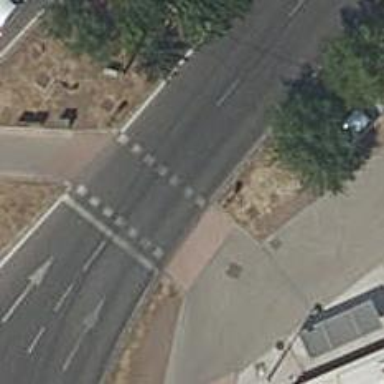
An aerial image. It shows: Road crossing with traffic signals.